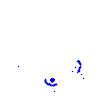
Particle: electron